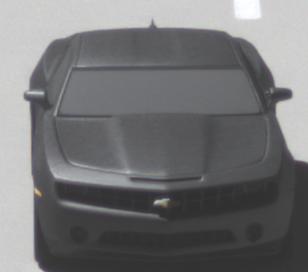
Make: Chevrolet
Model: Camaro Cabriolet 6.2 V8
Detailed model: Camaro (V) Coupé
Model produced from: 2011/09
Model produced until: 2014/02
Doors: 2
Color: gray
Road condition: dry road
Daytime: midday
Contrast: medium contrast